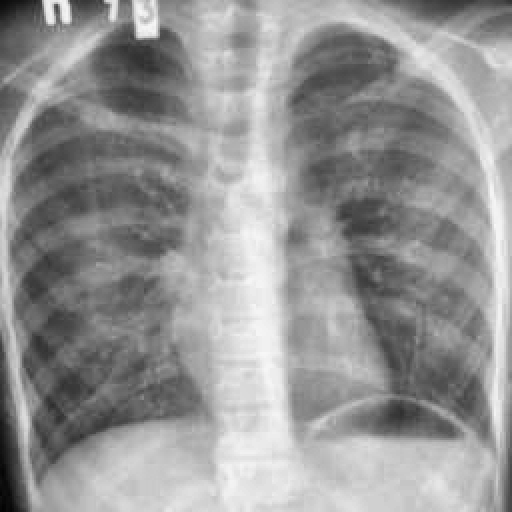
Finding: TUBERCULOSIS